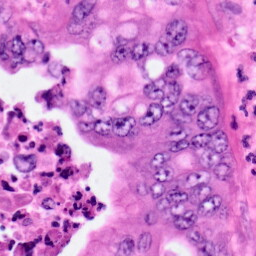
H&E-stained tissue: Pancreatic